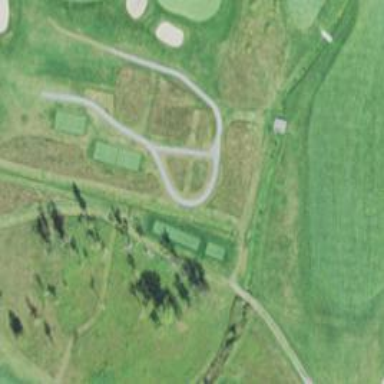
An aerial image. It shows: Service road that includes bridge over golf cart path.